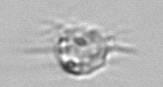
Label: Ciliophora